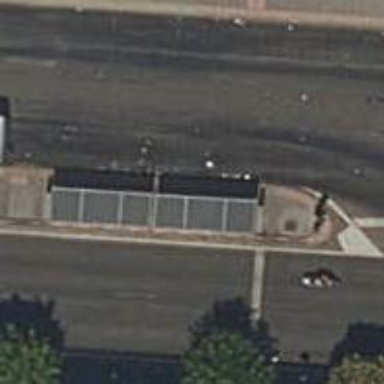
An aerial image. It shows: Bus stop with shelter. It is platform for public transport.